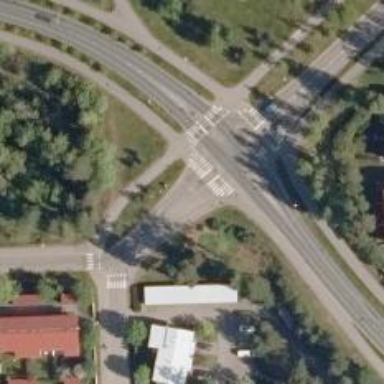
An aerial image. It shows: Road with "give way" sign.